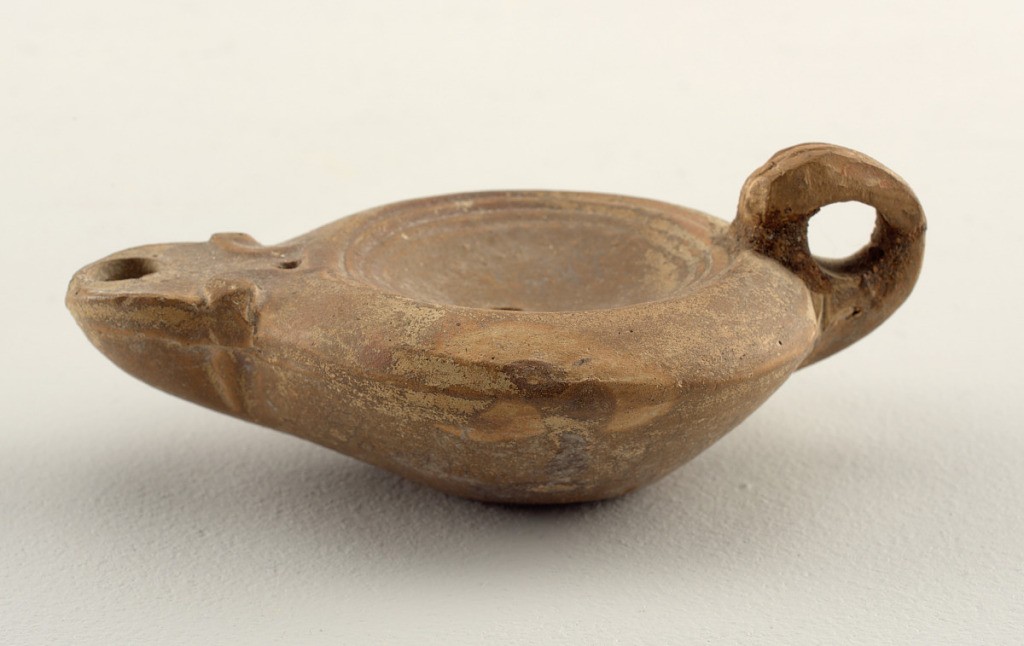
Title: Oil lamp
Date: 1st century BC
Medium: earthenware
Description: Handled lamp with depressed center, spade-shaped spout joined to body with pair of volutes. Marks on base: an impressed foot and a strigil in relief.